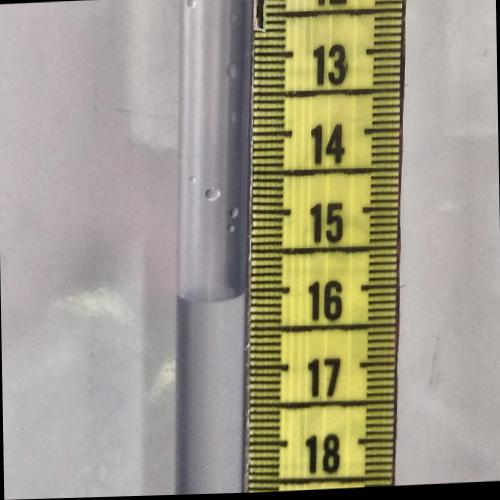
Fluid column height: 16.1 cm